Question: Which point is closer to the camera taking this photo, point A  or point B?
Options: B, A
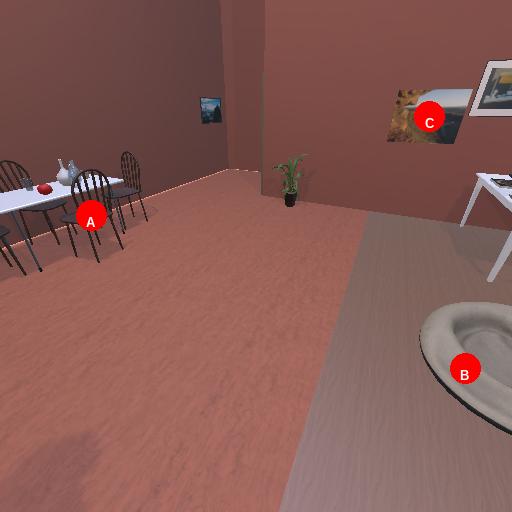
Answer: B